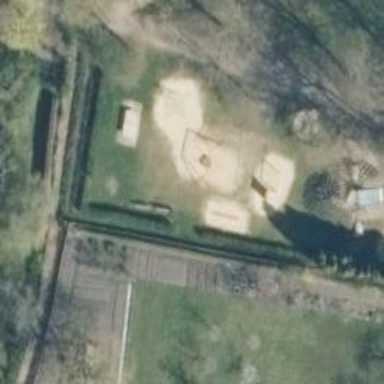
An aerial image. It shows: Playground area for leisure activities on the land.